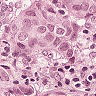
Metastatic tissue present: yes